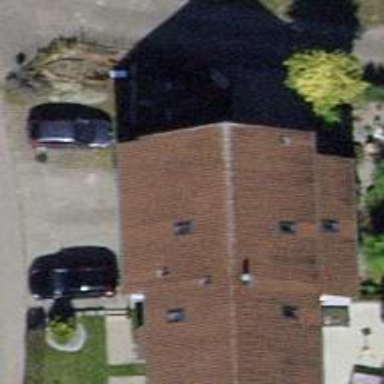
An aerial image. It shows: Building with tile roof.